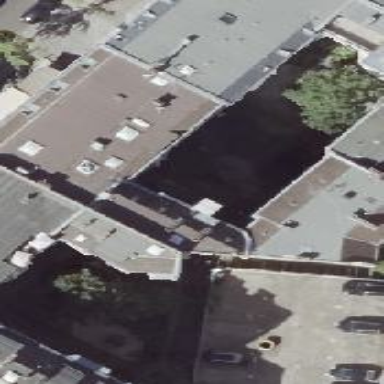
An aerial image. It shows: Image showing building with apartments.